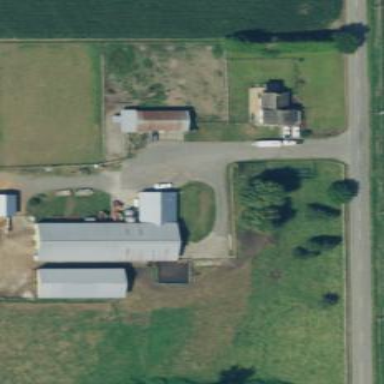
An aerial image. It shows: Farmyard area.